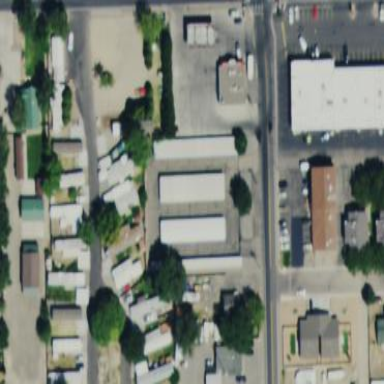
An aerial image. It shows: Storage rental shop with chain link fence surrounding it.